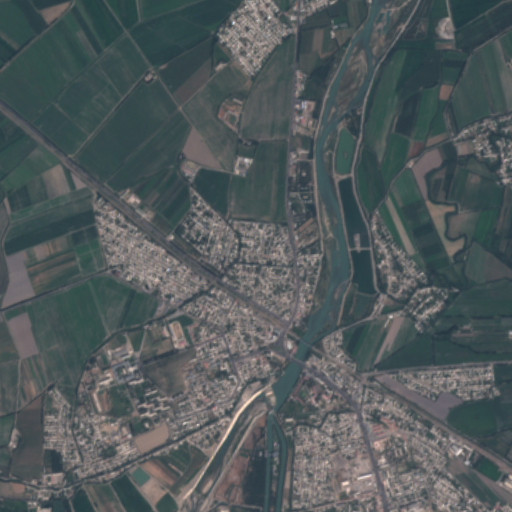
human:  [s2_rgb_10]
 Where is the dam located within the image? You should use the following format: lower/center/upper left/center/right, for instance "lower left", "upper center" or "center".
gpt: The dam is located in the lower center of the image.
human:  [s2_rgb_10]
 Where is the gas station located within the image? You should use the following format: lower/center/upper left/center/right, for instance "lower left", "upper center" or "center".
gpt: The gas station is located in the upper center of the image.
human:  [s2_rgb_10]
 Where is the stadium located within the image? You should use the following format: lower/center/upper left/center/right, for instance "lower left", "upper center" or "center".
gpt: The stadium is located in the lower left of the image.
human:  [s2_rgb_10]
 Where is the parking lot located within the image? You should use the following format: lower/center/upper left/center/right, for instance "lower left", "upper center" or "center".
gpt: There is no parking lot in the image.